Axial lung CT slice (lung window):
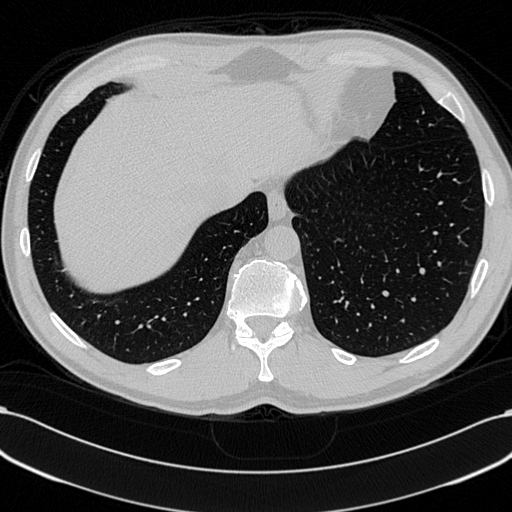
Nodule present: no